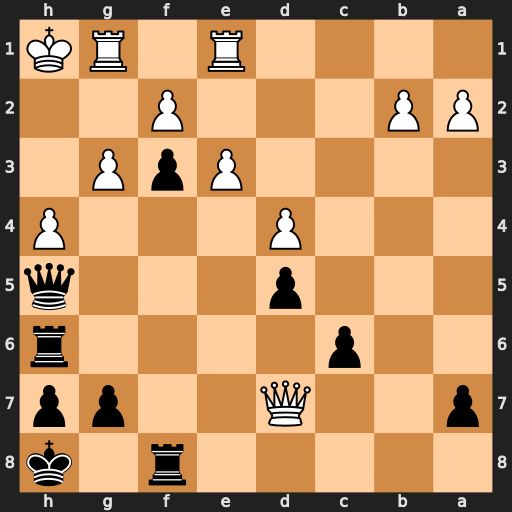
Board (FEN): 5r1k/p2Q2pp/2p4r/3p3q/3P3P/4PpP1/PP3P2/4R1RK
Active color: b
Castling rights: -
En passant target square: -
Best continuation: Qxh4+ gxh4 Rxh4+ Qh3 Rxh3#